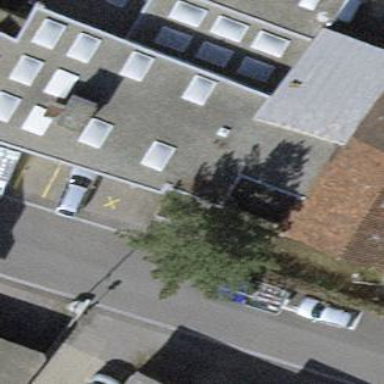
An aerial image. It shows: Building with flat silver roof.